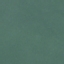
Label: SeaLake